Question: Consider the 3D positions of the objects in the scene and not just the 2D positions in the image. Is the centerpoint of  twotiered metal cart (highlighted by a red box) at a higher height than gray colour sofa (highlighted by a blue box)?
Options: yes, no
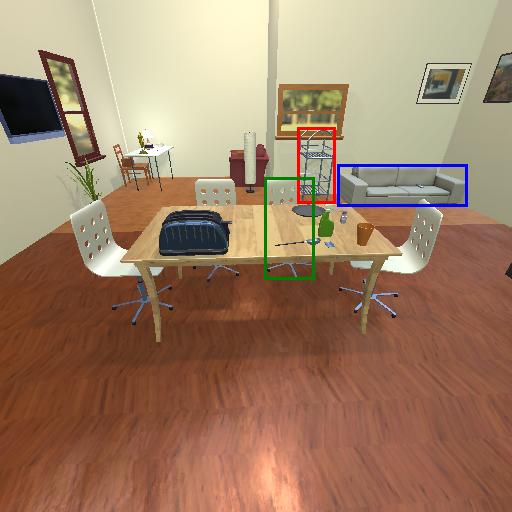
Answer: yes